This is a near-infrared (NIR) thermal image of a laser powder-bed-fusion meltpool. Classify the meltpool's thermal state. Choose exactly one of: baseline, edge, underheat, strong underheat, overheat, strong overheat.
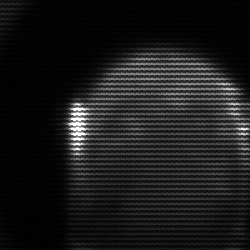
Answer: edge